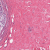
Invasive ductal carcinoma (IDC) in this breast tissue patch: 1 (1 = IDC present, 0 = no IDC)